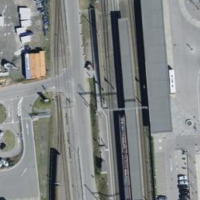
EUNIS habitat code: 57
Species observed at this site:
Corvus cornix
Delichon urbicum
Passer italiae